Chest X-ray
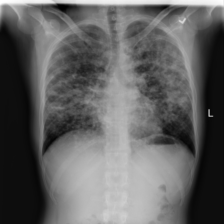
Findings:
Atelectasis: negative
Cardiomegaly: negative
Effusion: negative
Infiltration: negative
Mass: negative
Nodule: negative
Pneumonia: negative
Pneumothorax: negative
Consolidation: negative
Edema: negative
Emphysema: negative
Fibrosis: negative
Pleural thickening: negative
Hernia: negative